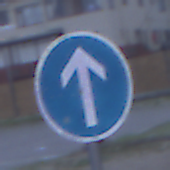
Verkehrszeichen: VorgeschriebeneFahrtrichtungGeradeaus
Umgebung: Outdoor, Urban
Tageszeit: SunriseSunset
Wetter: Overcast
Licht: Natural
Jahreszeit: NotSpecified
Kontrast: LowContrast